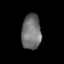
Tissue: prostate
Cell type: Fibroblasts
Senescence score: 0.6946
Nuclear area (px): 668
Mean DAPI intensity: 113.362